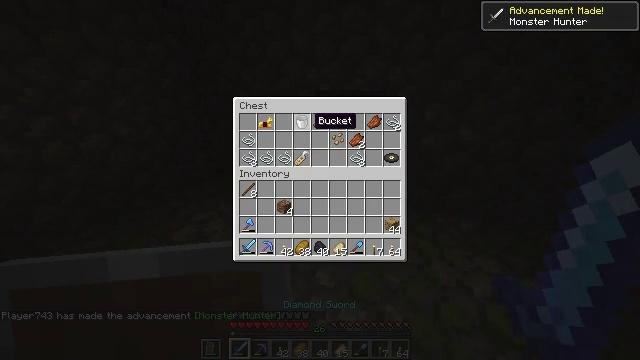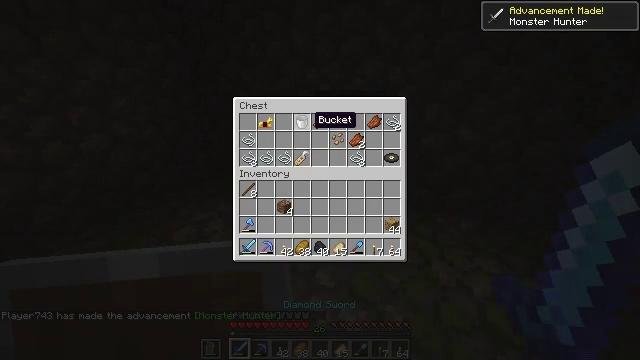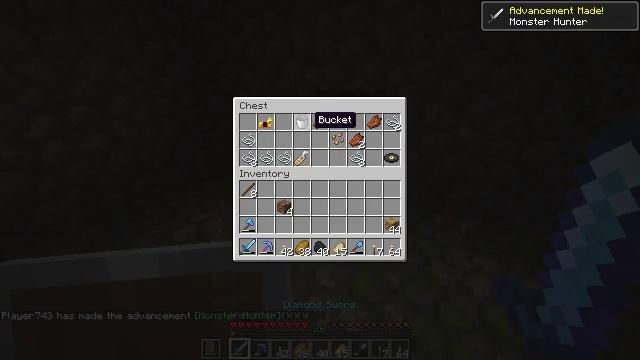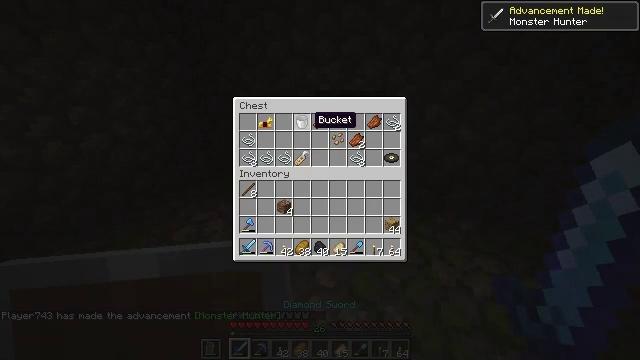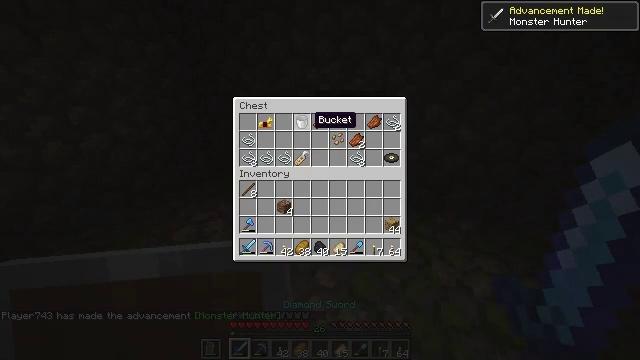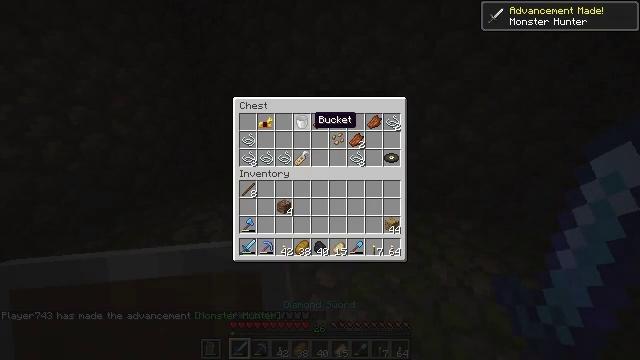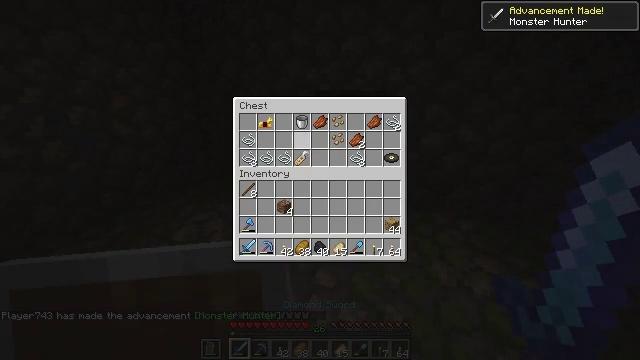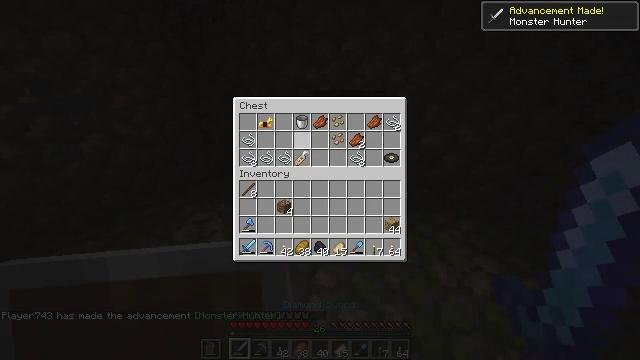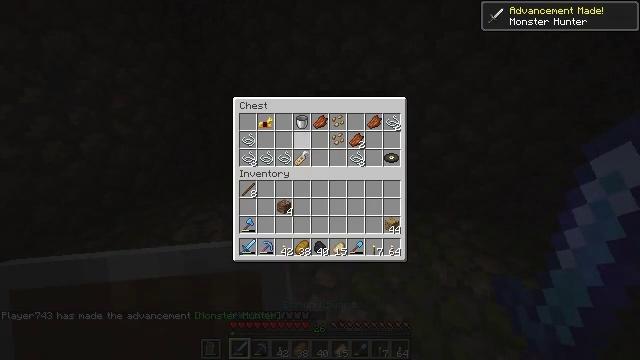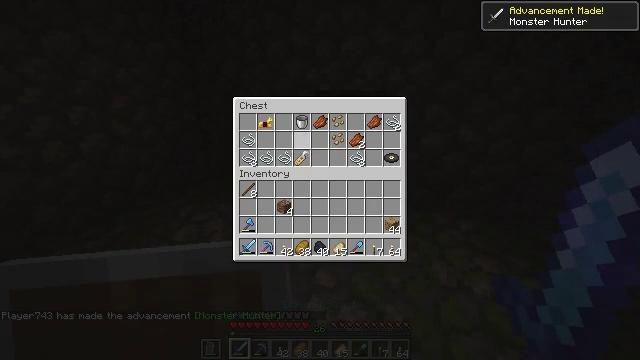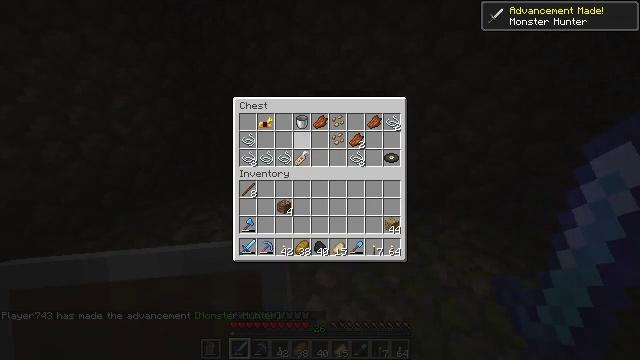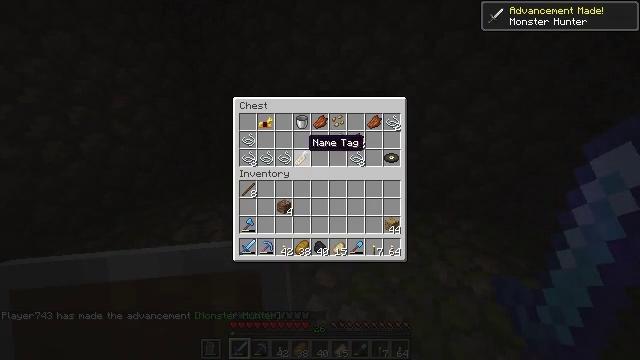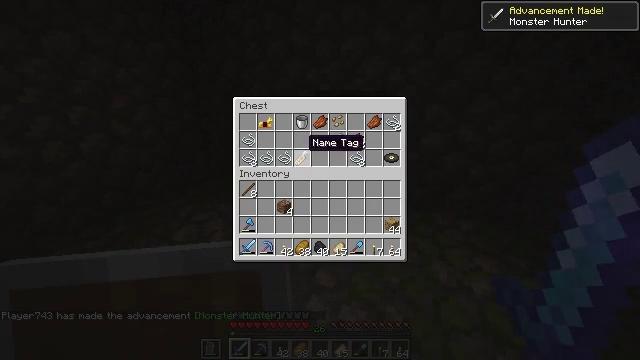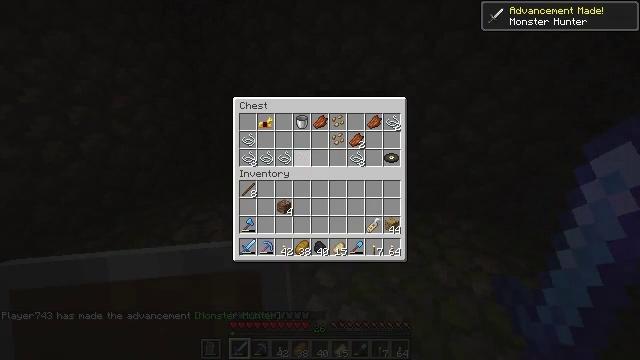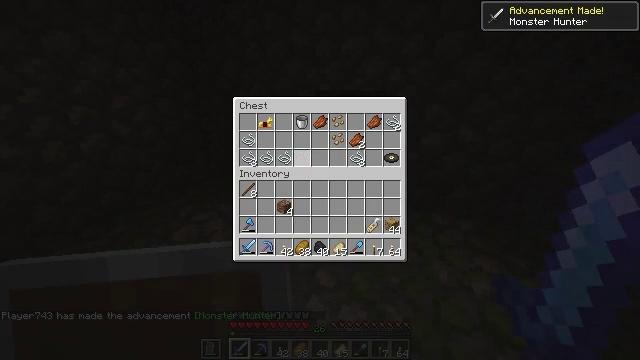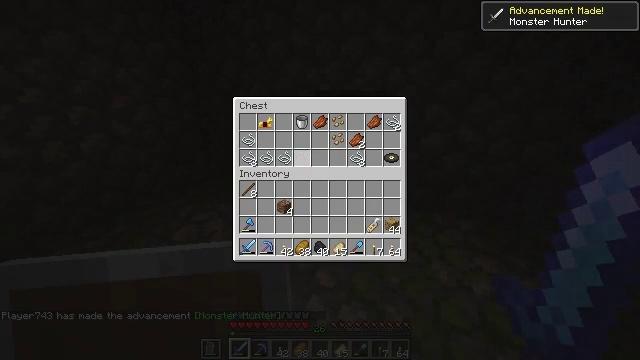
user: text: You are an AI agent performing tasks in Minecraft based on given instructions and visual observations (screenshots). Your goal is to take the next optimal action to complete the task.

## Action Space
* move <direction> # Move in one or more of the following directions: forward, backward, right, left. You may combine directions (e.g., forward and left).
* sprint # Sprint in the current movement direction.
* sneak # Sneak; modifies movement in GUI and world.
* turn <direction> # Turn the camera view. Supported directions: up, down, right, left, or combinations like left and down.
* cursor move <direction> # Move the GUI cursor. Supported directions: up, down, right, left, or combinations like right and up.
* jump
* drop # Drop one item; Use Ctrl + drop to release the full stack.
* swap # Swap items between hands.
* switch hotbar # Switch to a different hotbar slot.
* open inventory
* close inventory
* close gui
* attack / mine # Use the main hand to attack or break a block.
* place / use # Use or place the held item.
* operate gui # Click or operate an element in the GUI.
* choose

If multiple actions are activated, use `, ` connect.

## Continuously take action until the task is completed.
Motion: motion action
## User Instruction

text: Collect the spawner block.
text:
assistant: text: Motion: no_op
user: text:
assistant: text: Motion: no_op
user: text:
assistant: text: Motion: no_op
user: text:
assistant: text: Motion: no_op
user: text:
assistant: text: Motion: no_op
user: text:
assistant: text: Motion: no_op
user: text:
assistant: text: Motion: cursor move down
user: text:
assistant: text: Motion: cursor move down
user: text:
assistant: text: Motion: sneak
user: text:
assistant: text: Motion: sneak
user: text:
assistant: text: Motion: sneak
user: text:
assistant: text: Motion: sneak
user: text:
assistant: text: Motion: sneak, operate gui
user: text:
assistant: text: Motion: sneak, operate gui
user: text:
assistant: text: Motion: sneak
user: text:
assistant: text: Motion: sneak
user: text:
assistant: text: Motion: sneak, cursor move right
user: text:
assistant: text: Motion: sneak, cursor move right
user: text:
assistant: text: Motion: sneak
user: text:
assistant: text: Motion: sneak, cursor move left
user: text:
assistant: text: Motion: sneak, cursor move left
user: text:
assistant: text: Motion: sneak, cursor move left
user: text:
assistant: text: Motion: sneak
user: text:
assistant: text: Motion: sneak, cursor move left
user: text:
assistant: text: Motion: sneak
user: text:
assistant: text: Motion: sneak
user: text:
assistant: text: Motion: sneak
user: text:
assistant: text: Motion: sneak
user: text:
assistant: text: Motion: sneak
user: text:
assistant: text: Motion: sneak